RGB frame:
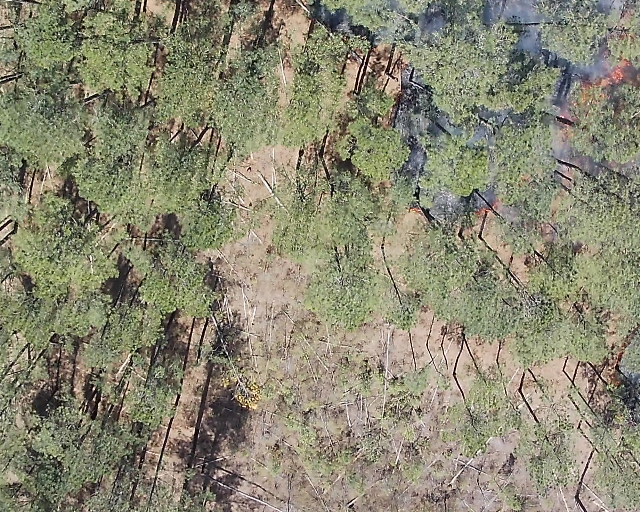
Thermal frame:
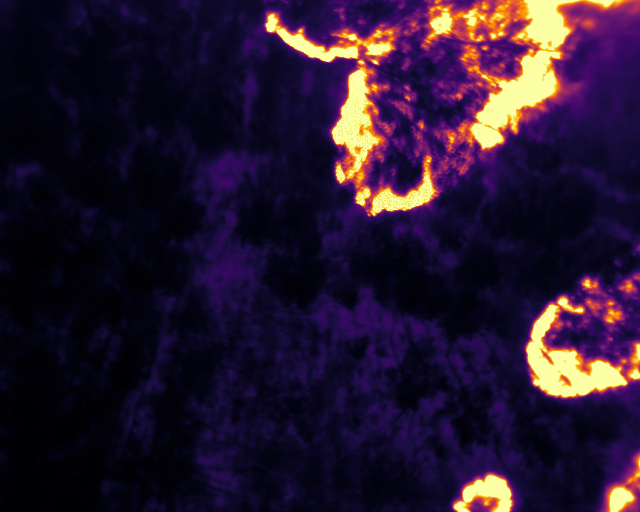
Captured: 2026-02-27 02:35:13
Pixels at or above 80 °C: 42035 (fraction of frame: 0.1283)